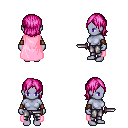
a pixel art fantasy rpg character, female body template, dark elf, purple skin, pink cape, metal pants, pink long bangs hairstyle, cloth bracers, dagger, four views (front, back, left, right), 2x2 character sprite sheet, small pixel art, hard edges, no anti-aliasing